Field crop: maize
Growth stage: 1
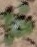
Species: chenopodium